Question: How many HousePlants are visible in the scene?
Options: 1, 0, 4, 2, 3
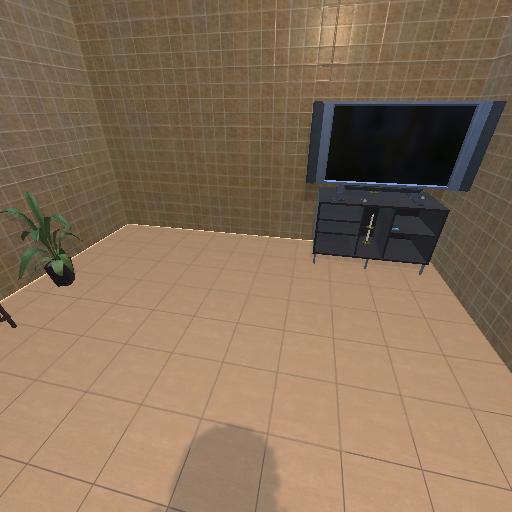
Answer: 1